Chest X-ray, PA view. Patient: 64 years old, sex M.
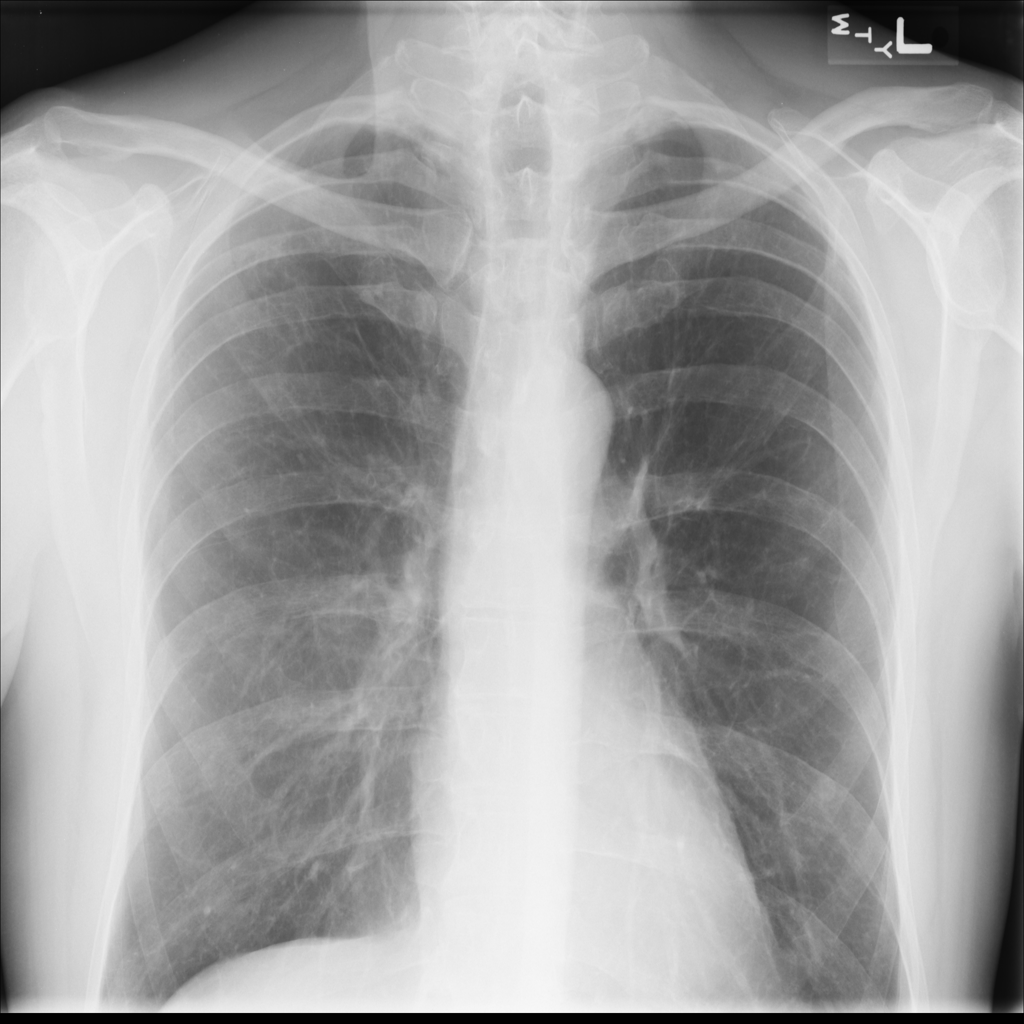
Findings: No Finding